Field crop: maize
Growth stage: 2
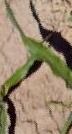
Species: maize